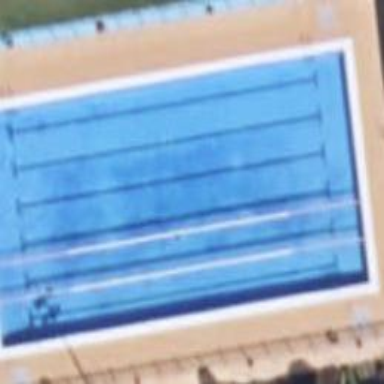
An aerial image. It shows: Swimming pool located in leisure land.